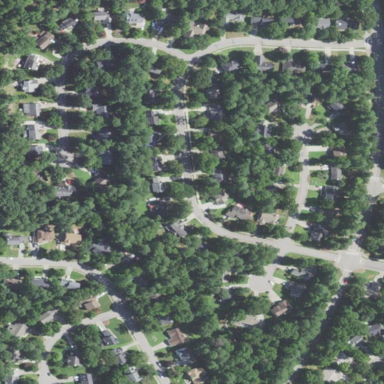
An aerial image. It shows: Residential area within neighborhood.